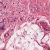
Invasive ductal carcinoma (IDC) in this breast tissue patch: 0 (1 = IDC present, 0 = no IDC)